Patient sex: M
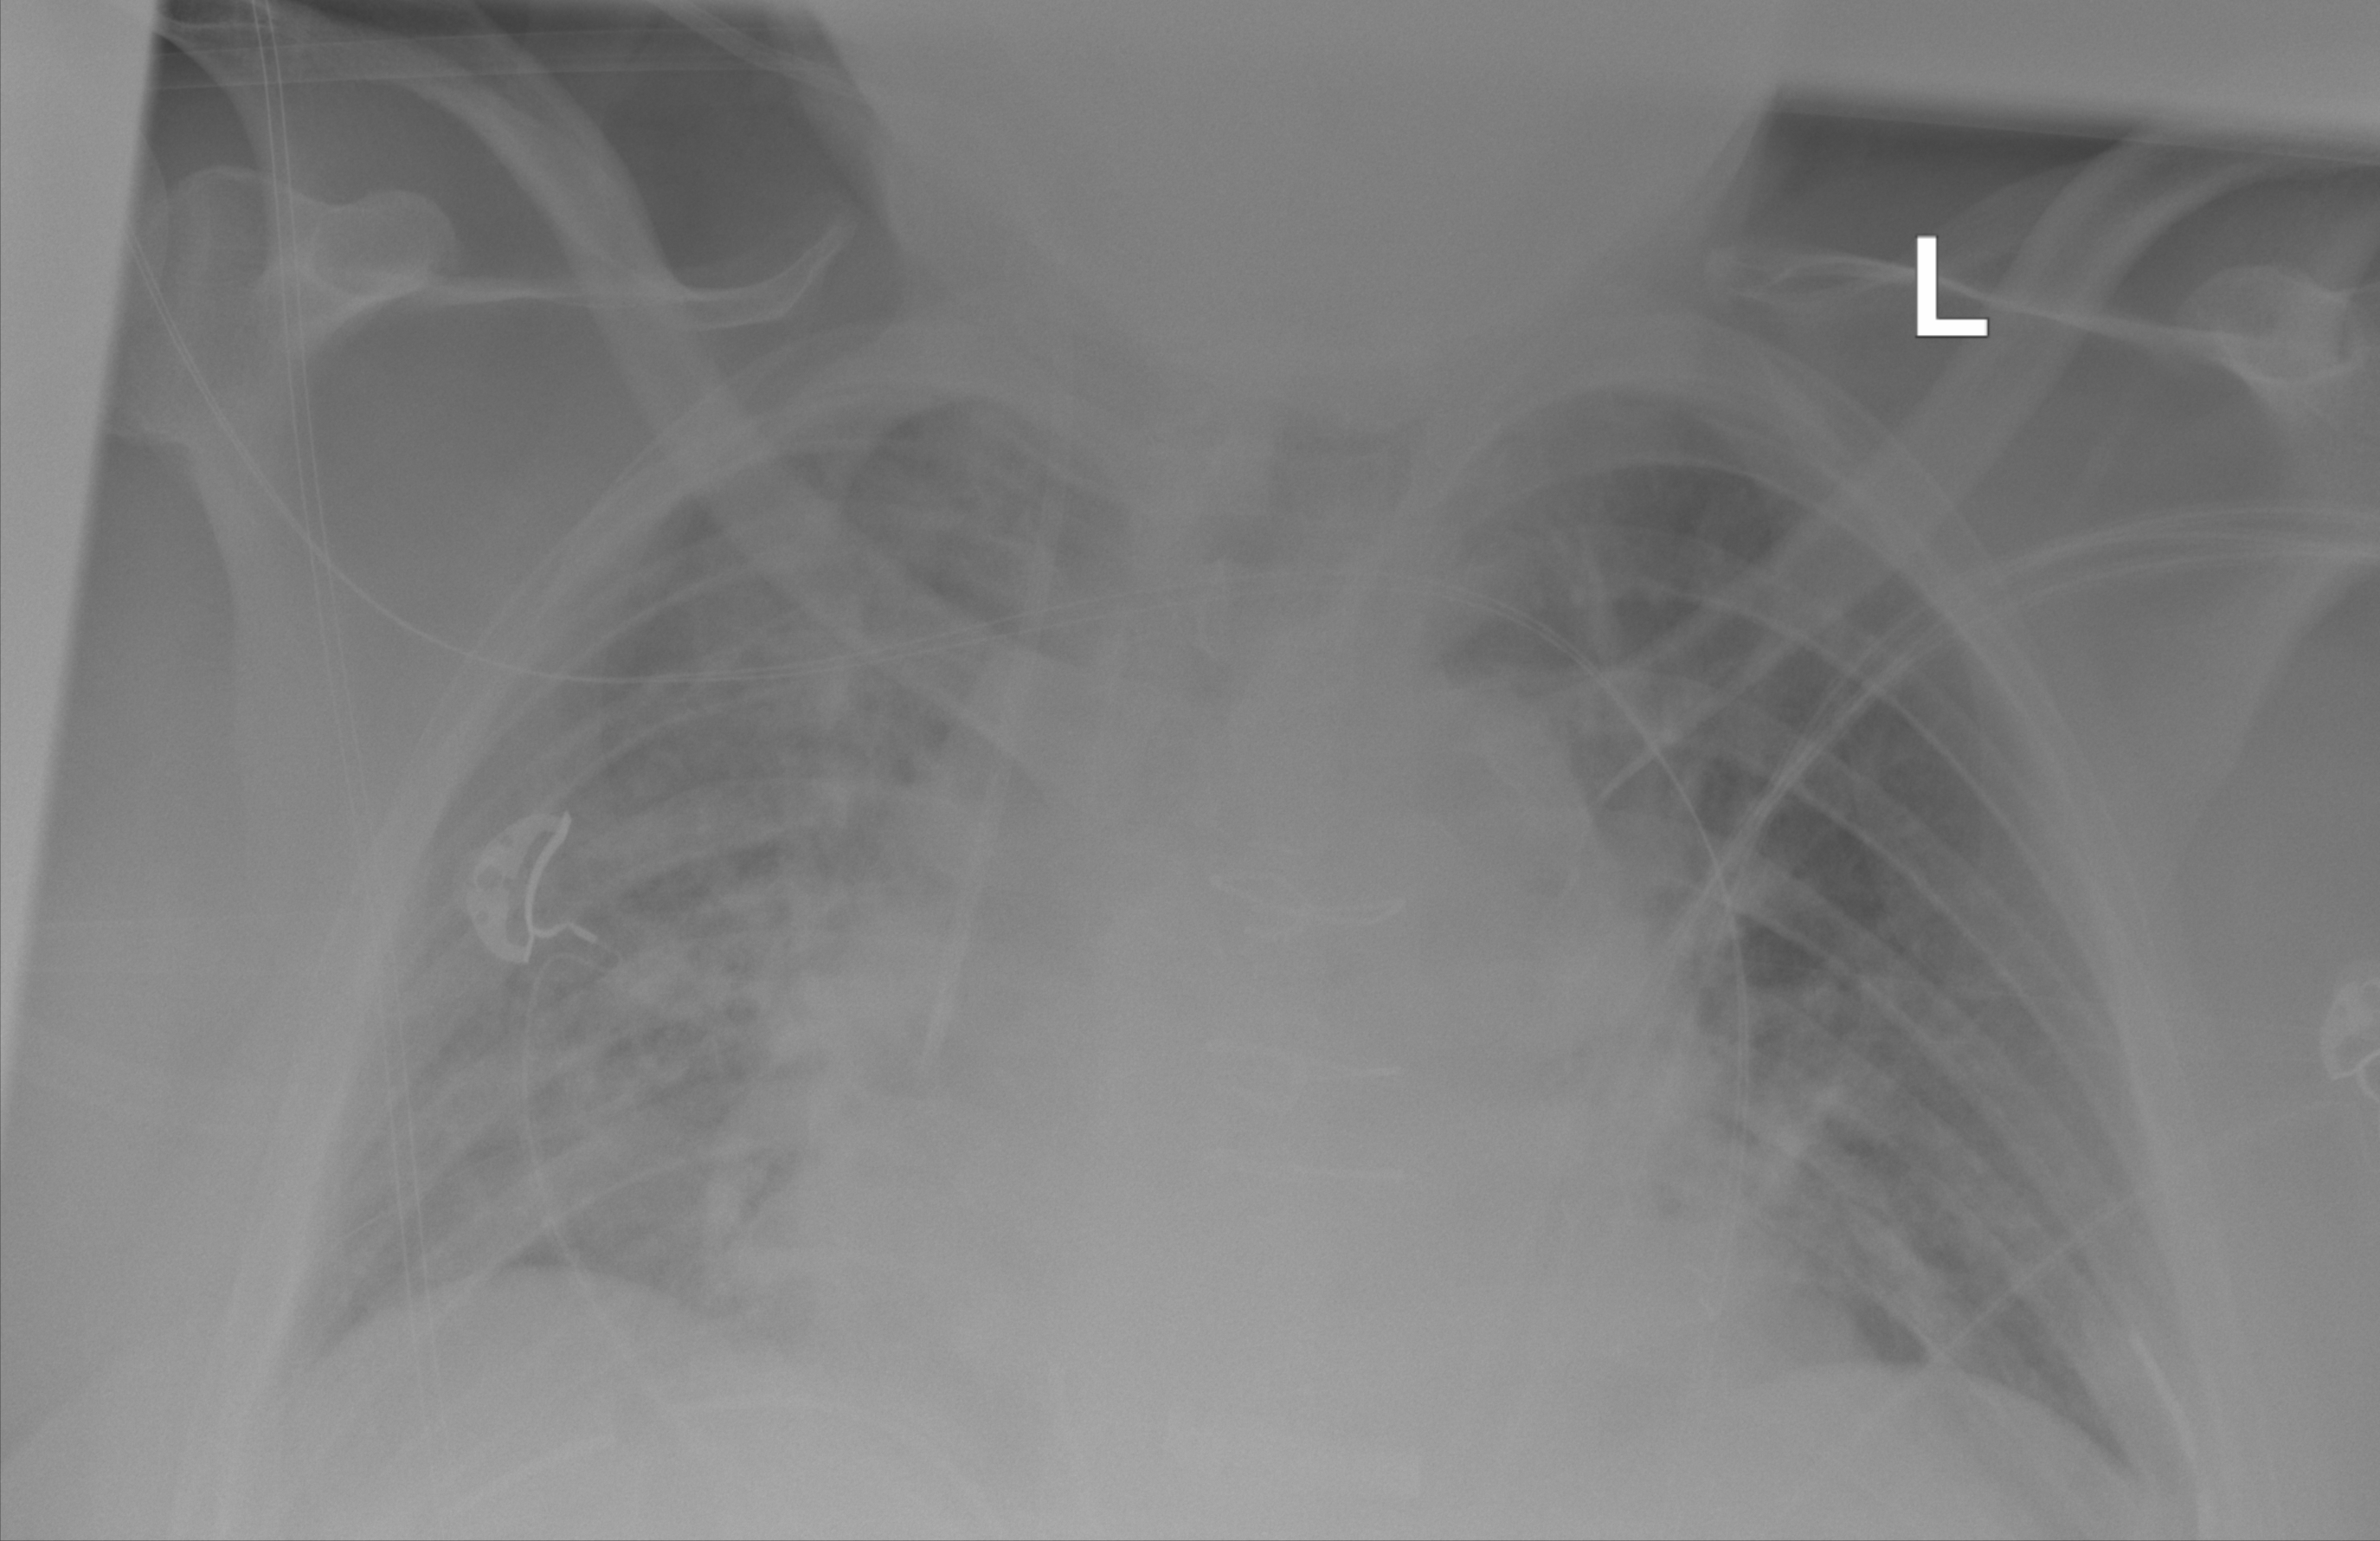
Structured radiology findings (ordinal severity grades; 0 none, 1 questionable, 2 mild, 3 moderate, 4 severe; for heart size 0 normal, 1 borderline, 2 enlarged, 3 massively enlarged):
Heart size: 2
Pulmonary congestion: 2
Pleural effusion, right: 0
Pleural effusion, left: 0
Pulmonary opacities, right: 2
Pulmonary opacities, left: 2
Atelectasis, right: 0
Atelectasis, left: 0